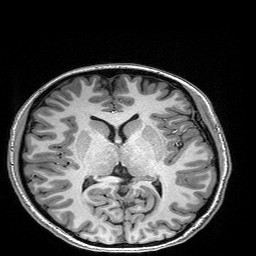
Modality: T1w
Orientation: coronal